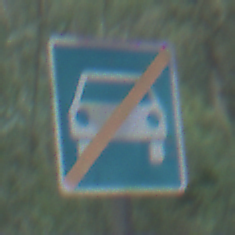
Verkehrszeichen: EndeKraftfahrstrasse
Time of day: SunriseSunset
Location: Outdoor (Nature)
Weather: NotSpecified
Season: Autumn
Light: Natural